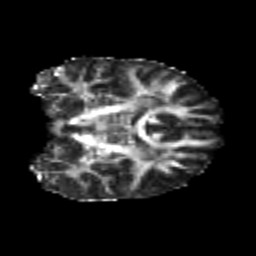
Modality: FA
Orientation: coronal
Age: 20
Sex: female
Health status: healthy
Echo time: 0.074 s